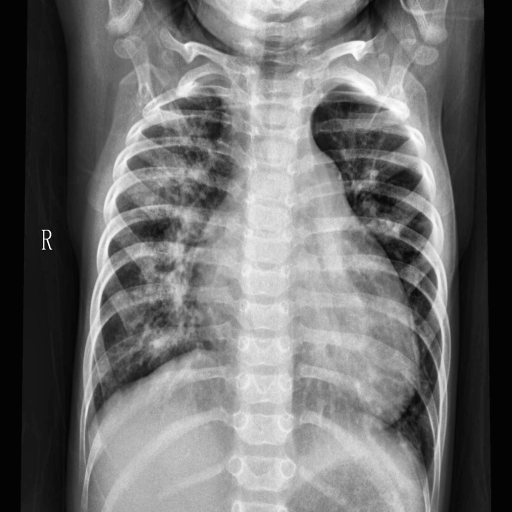
Finding: PNEUMONIA